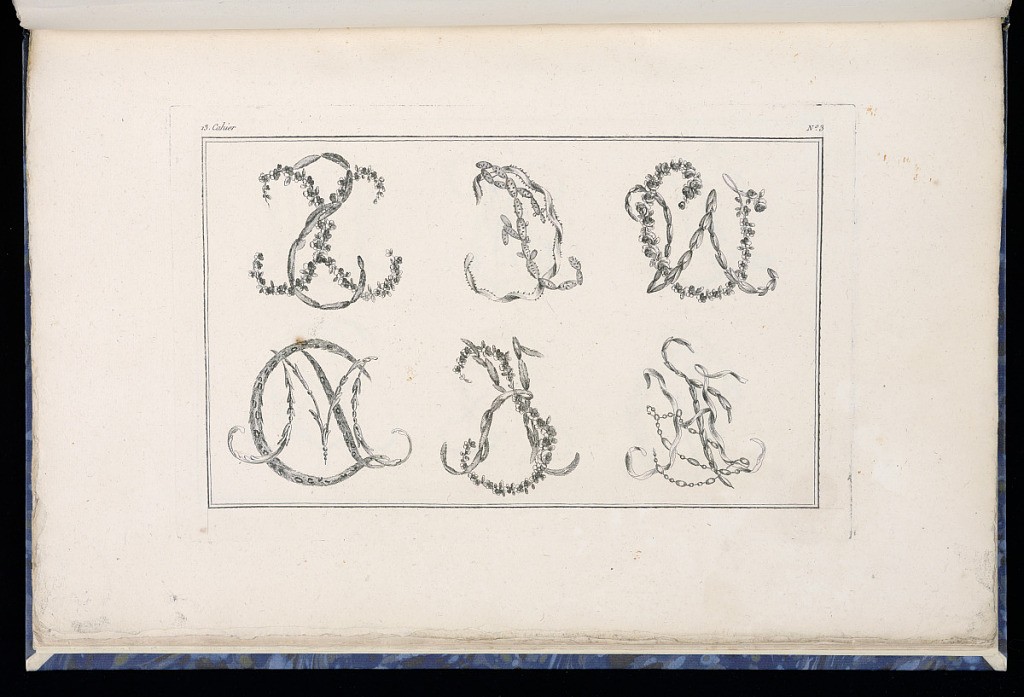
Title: Decorative Monogram Designs
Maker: Pierre Ranson, French, 1736–1786
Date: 1777–79
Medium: Etching on paper
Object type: Print
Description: Design for six decorative monograms (letters), comprised of one or two letters featuring floral motifs, foliate scrolls, leaves, fur or pelt, flowers, beads, ribbons, and succulents. The plate is numbered.